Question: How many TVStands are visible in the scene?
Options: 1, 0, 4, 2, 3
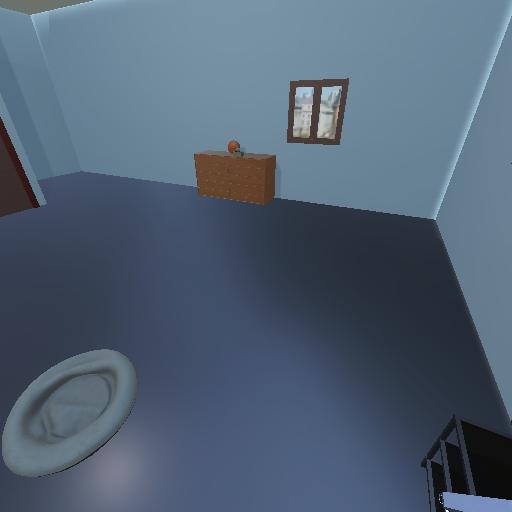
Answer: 1